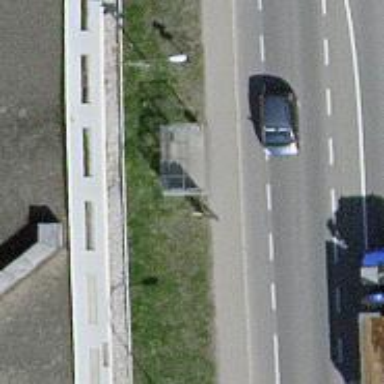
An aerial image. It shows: Bus stop with sheltered platform for public transport.